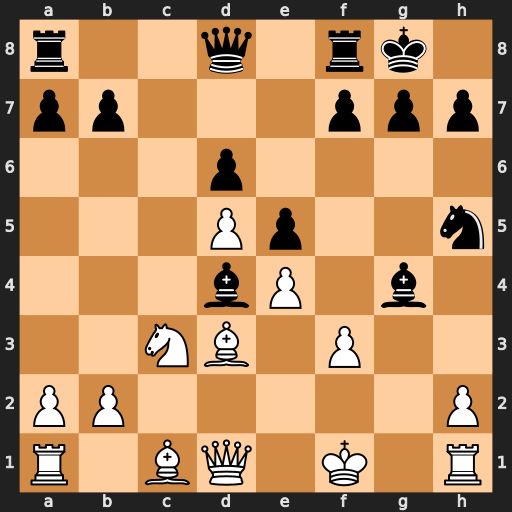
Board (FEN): r2q1rk1/pp3ppp/3p4/3Pp2n/3bP1b1/2NB1P2/PP5P/R1BQ1K1R
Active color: w
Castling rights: -
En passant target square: -
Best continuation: fxg4 Qf6+ Kg2 Nf4+ Bxf4